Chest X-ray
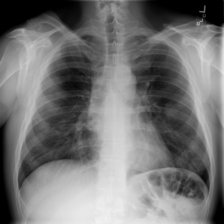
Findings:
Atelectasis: negative
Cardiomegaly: negative
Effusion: negative
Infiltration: negative
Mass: positive
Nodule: positive
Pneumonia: negative
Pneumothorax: negative
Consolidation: positive
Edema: negative
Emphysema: negative
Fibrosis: negative
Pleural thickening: negative
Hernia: negative